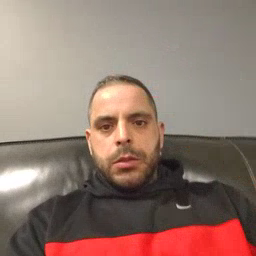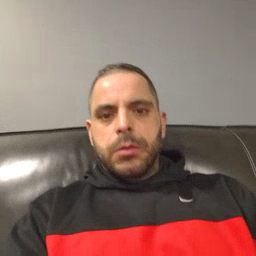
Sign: sick